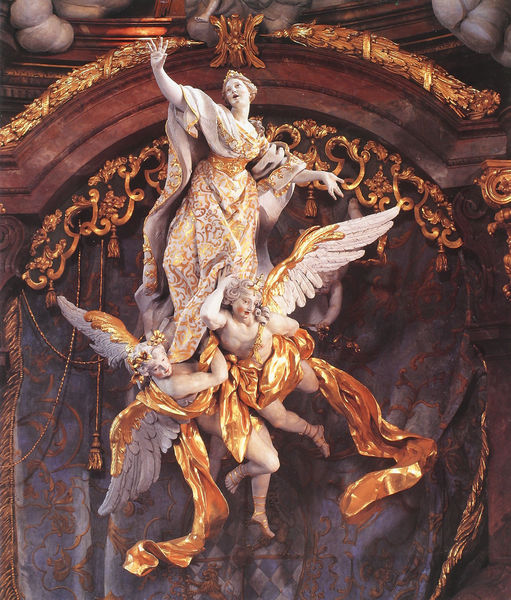
Titel: Himmelfahrt Mariens
Künstler: Egid Quirin Asam
Standort: Rohr, St. Mariä Himmelfahrt  (EU - D)
Schlagwörter: blau, flügel, weiß, bewegung, frau, holz, kleid, tuch, ornament, schleife, band, barock, falten, hände, vorhang, kirche, figur, fransen, gewand, gold, tücher, rokoko, fliegen, engel, putte, skulptur, bogen, venedig, füsse, figuren, detail, ornamente, festhalten, quaste, faltenwurf, plastik, porzellan, vergoldet, greifen, brokat, altar, schnitzerei, skulpturen, plastiken, bänder, heilig, maria, madonna, fassung, vergoldung, himmelfahrt, quasten, marienfahrt